Question: I've been searching and searching for answers and tutorials but I can't find one. So here's my problem.. I am a newbie in android and web development. I want to create an android app for my website. I want to fetch image and text from my website using json and make it as a listview in android (See photo below). I know now how to create xml's for the android. The problem is what I will do in the java code and php code for the images and texts to be retrieve. I find some tutorials but they didn't really have the solutions because they all retrieve the image from the res/drawable. I want to retrieve mine from the server of my database like http//example.com/example.php Another thing is to make it clickable so when I click it, it will go to another xml/activity. I hope to find good tutorials for this.

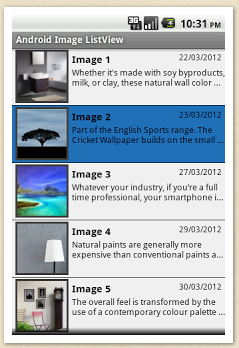
Answer: For manage your json you could create a <URL>
Or, if you send the image inside the json in some format (base64?) you have to handle it like bytearray <URL>